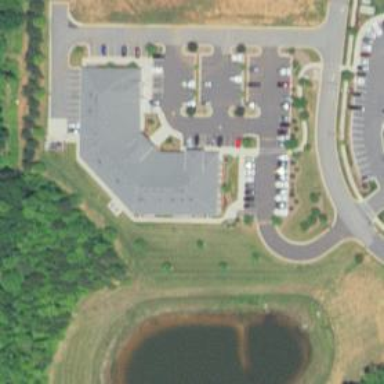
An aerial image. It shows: Healthcare clinic.